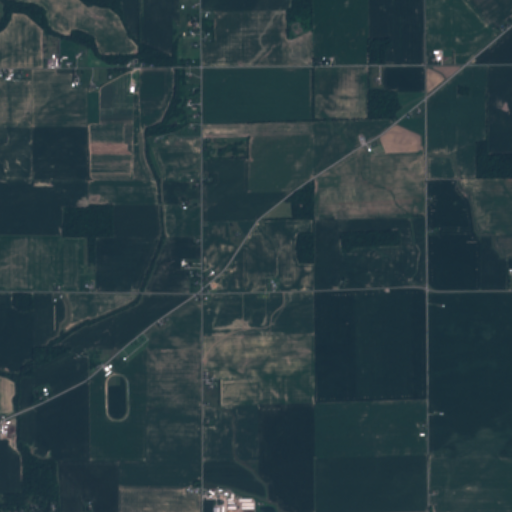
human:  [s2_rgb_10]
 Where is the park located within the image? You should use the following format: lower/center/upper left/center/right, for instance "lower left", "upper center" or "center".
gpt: The park is located in the lower left of the image.
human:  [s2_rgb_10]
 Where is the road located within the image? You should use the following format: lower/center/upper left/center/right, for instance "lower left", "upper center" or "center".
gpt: There is no road in the image.